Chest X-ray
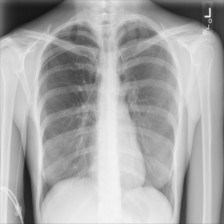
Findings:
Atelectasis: negative
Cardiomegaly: negative
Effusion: negative
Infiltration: negative
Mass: negative
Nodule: negative
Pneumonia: negative
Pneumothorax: negative
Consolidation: negative
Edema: negative
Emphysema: negative
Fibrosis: negative
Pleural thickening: negative
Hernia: negative